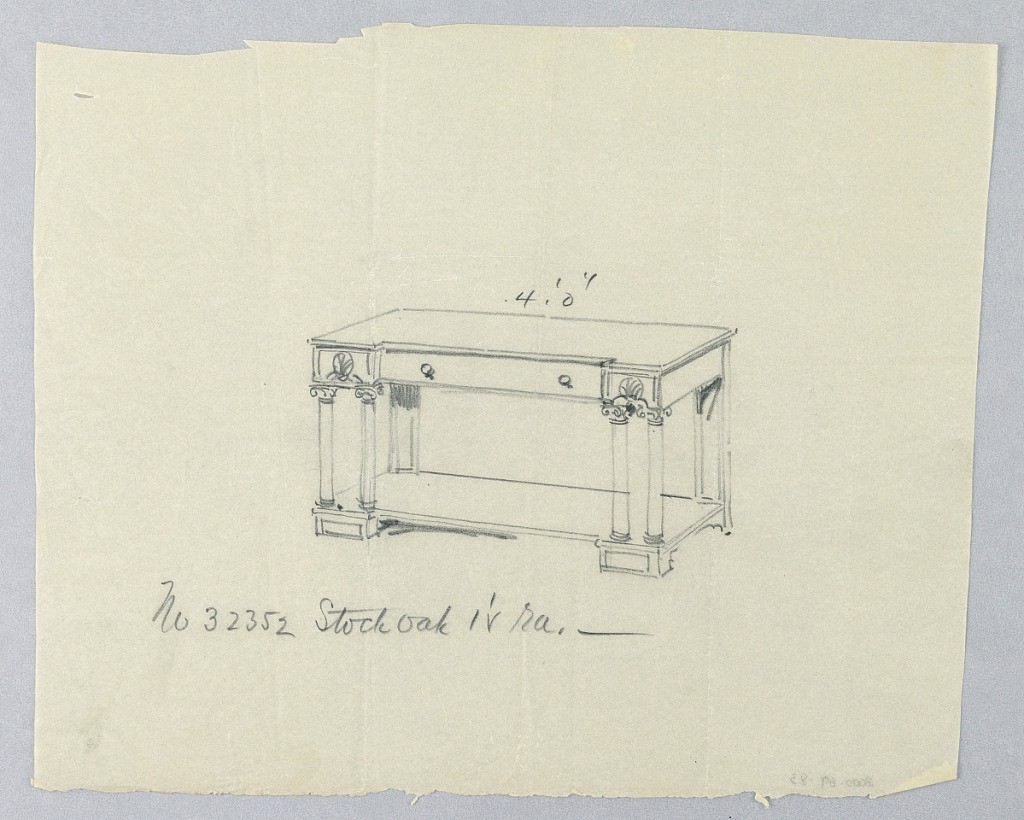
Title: Design for Serving Table with Single Drawer
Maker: A.N. Davenport Co.
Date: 1900–05
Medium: Graphite on cream tracing paper
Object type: Drawing
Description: Rectangular body with slightly concave central front with single drawer; raised on 2 pair of columnar supports at front and 2 pair plain straight ones at back; lower conforming shelf just above floor level; raised on 4 bracket feet; palmettes above front supports.